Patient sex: M
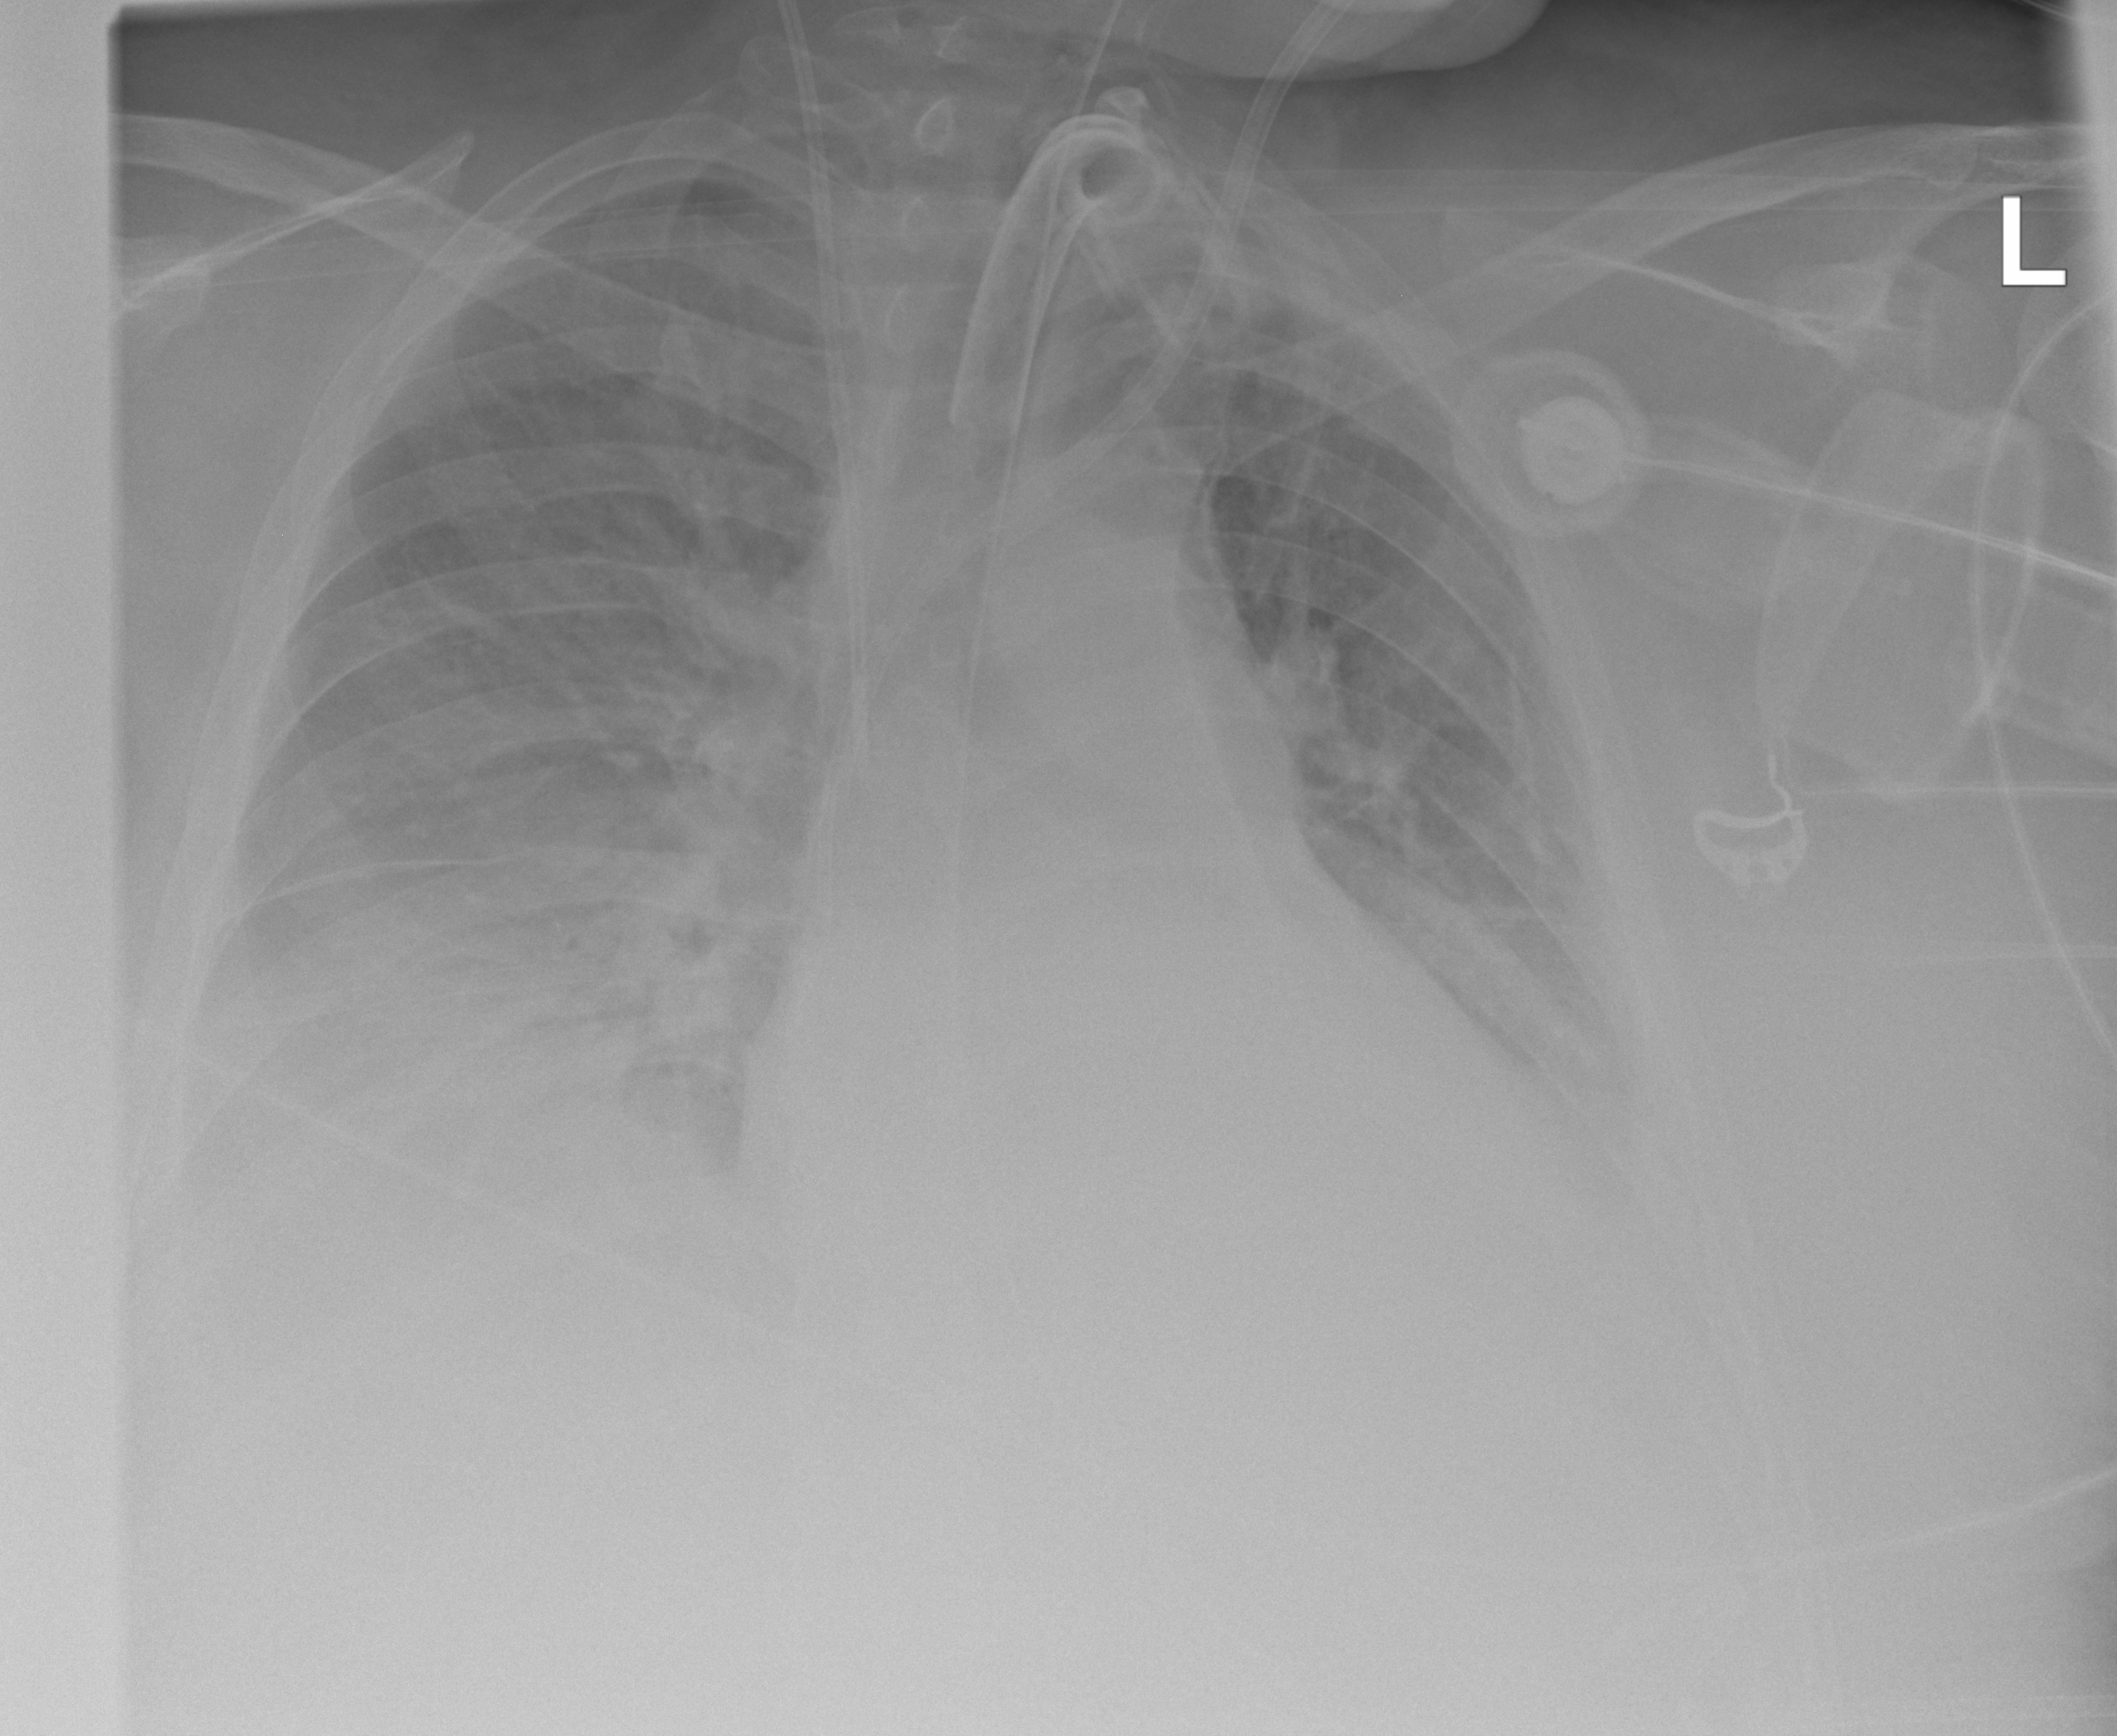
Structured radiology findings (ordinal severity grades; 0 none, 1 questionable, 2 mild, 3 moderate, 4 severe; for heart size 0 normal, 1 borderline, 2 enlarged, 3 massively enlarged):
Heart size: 0
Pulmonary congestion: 1
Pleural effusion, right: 2
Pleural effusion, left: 2
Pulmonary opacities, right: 0
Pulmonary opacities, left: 0
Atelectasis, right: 2
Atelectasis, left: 2